Question:
I've seen a couple of similar problems, but couldn't seem to figure out how to fix the error I'm getting as I run the application.
I understand that there is probably an easy solution to this, but I would still appreciate some direction.
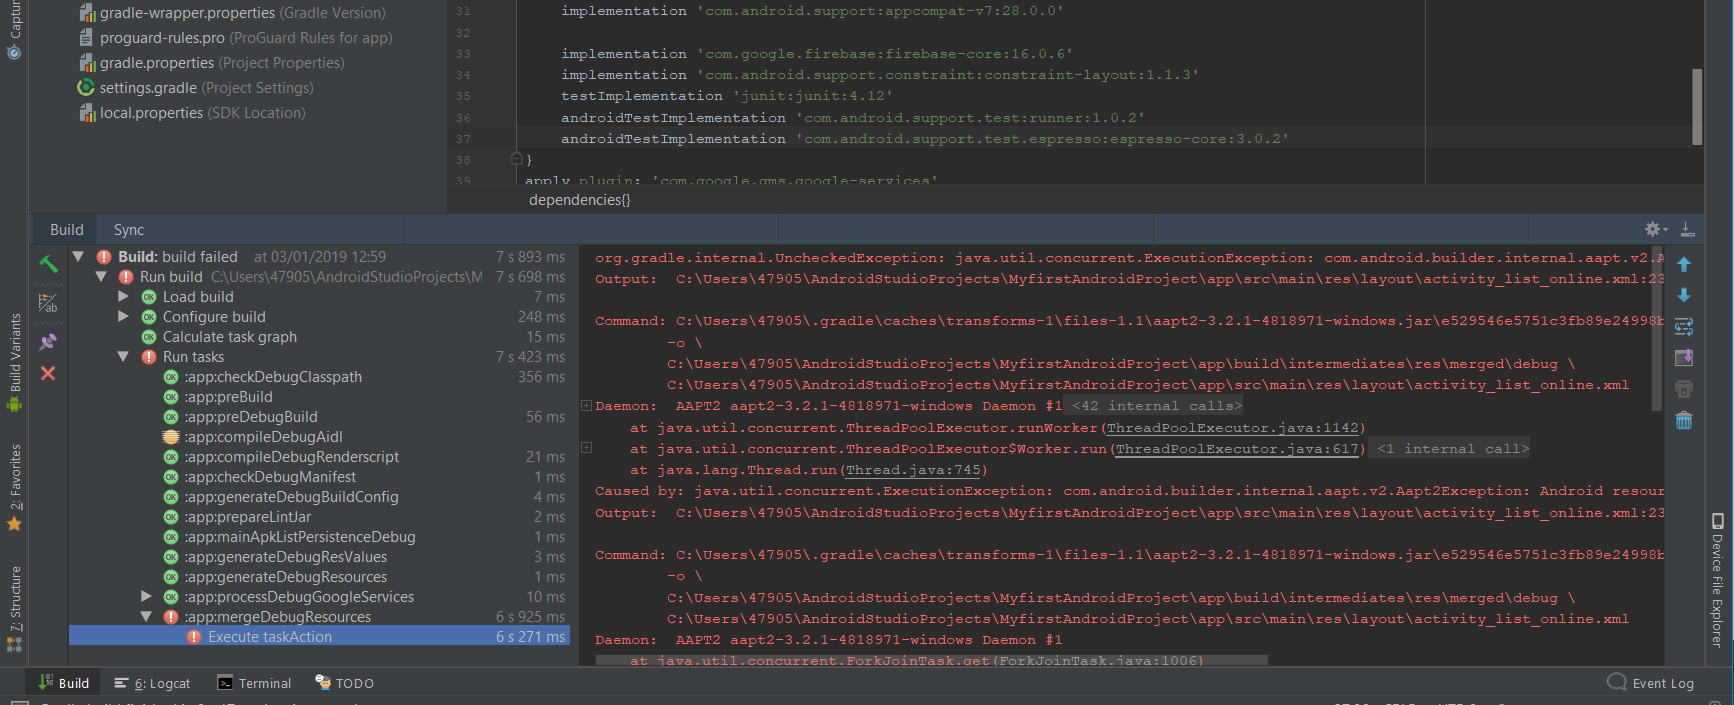
Answer: Check here you are missing something in 'activity_list_online.xml' in line no 23 tag, Check your whole code in 23 line tag eg. TextView,ImageView or whatever you have.
It will fix your problem definatly.<URL>